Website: apple
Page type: billing-address
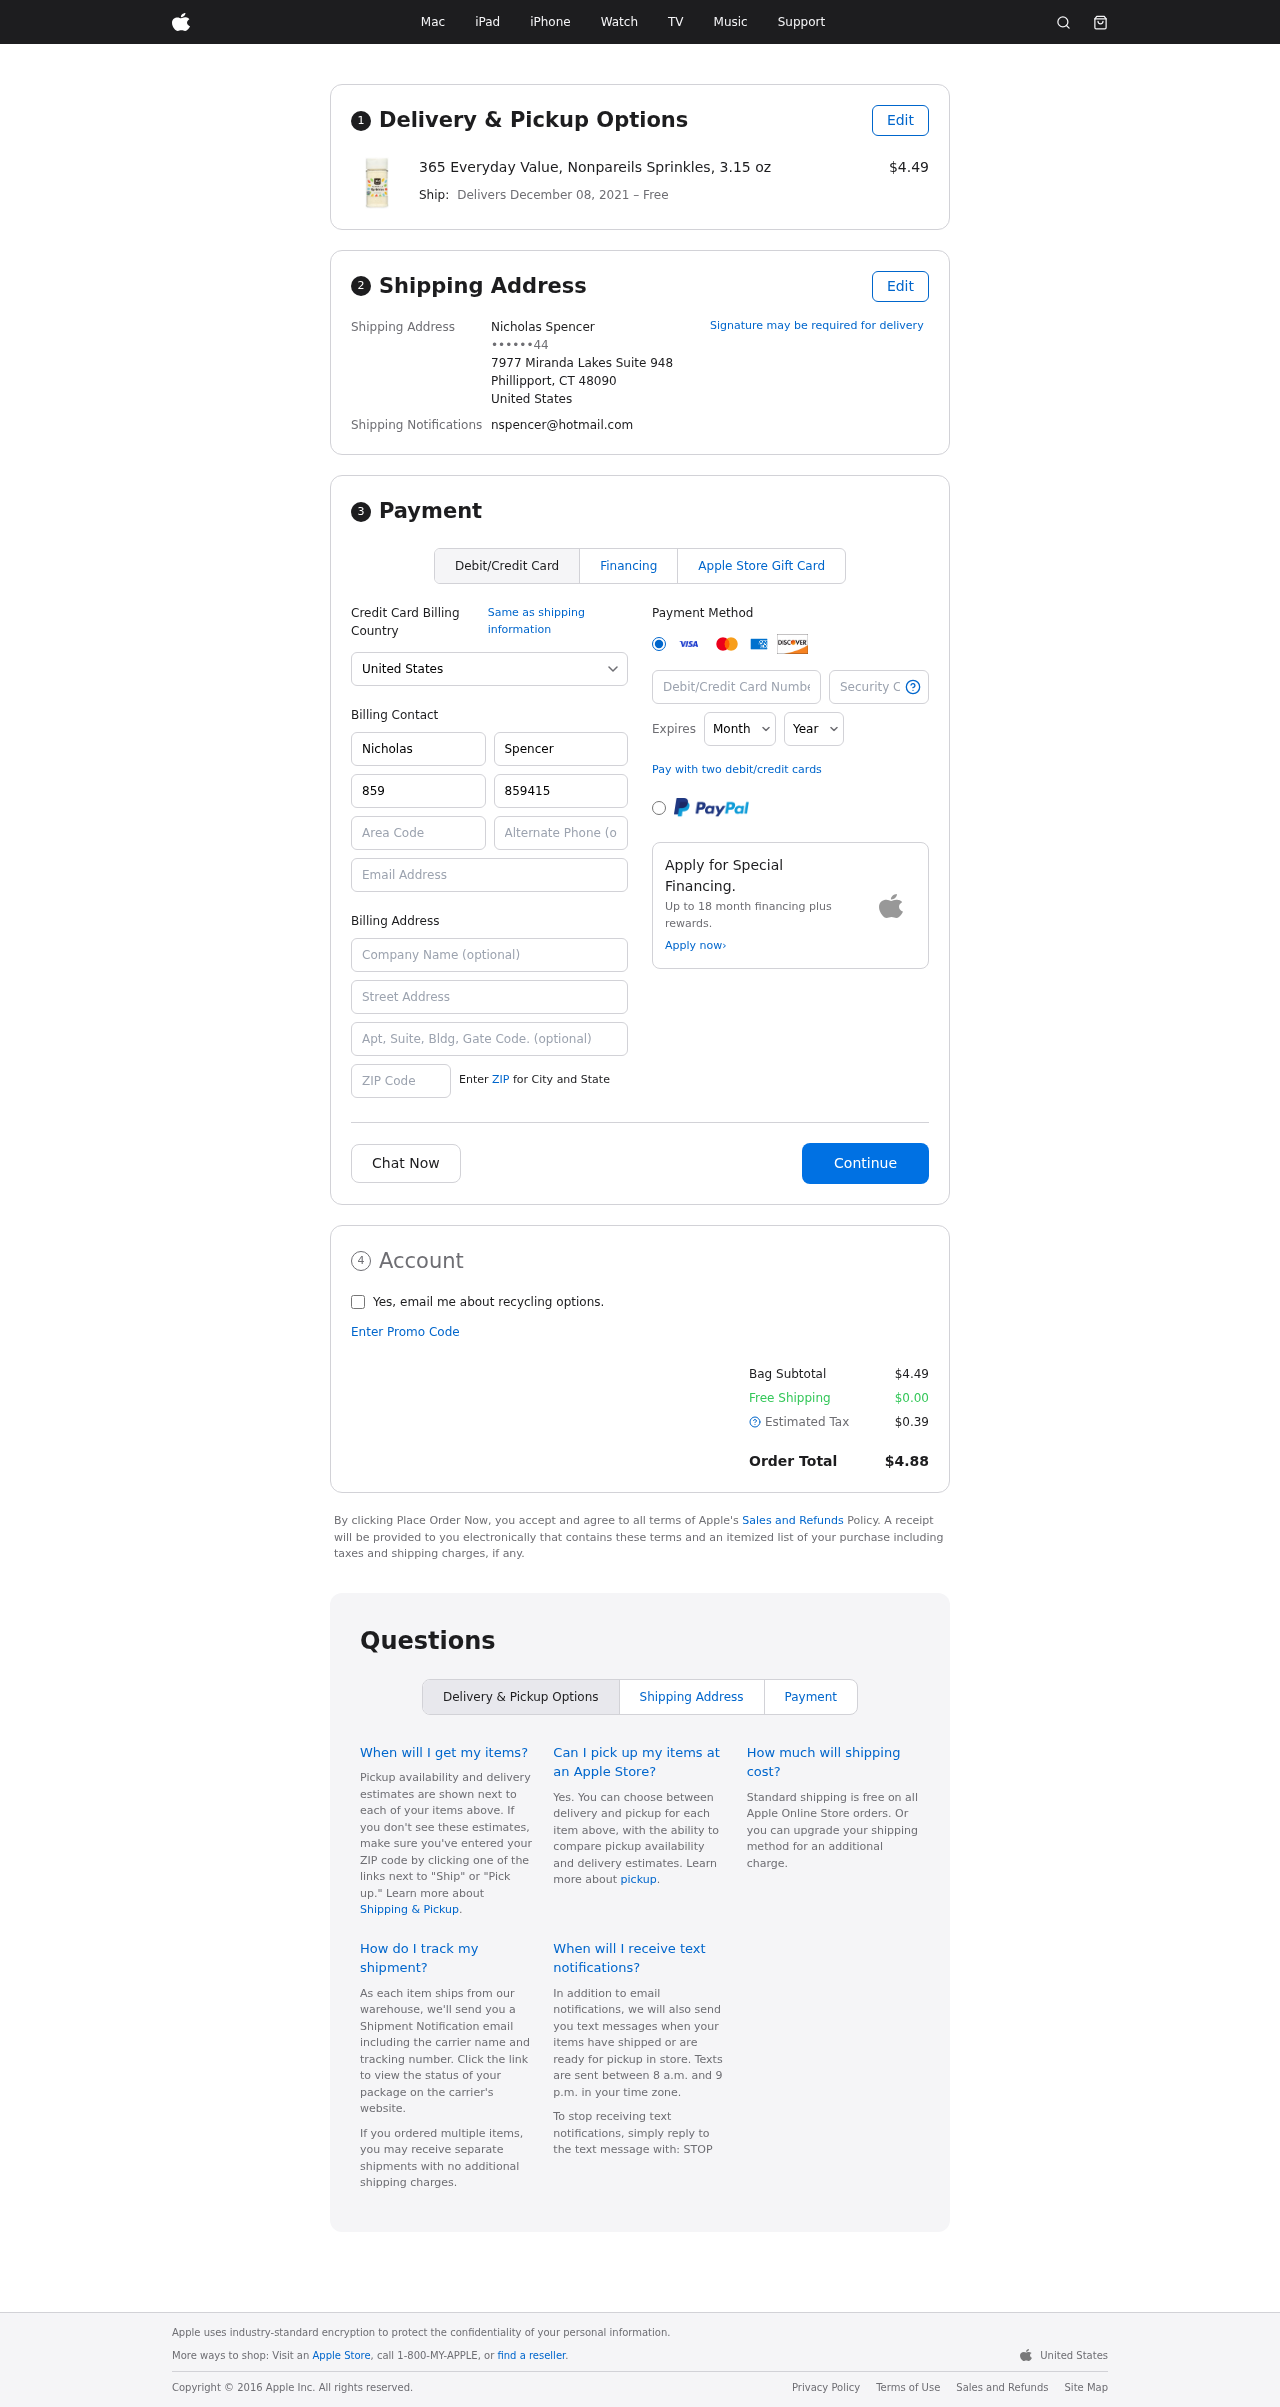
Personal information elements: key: PII_CARD_CVV
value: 9218
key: PII_CARD_EXPIRY_MONTH
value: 02
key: PII_CARD_EXPIRY_YEAR
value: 28
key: PII_CARD_NUMBER
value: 3708 9001 6608 560
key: PII_CITY_STATE_ZIP
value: Phillipport, CT 48090
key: PII_COUNTRY
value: United States
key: PII_EMAIL
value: nspencer@hotmail.com
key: PII_FULLNAME
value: Nicholas Spencer
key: PII_STREET
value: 7977 Miranda Lakes Suite 948
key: PII_PHONE_MASKED
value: ••••••44
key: PII_BILLING_FIRSTNAME
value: Nicholas
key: PII_BILLING_LASTNAME
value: Spencer
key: PII_BILLING_PHONE_AREA
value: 859
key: PII_BILLING_PHONE
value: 8594158644
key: PII_BILLING_EMAIL
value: nspencer@hotmail.com
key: PII_BILLING_STREET
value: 7977 Miranda Lakes Suite 948
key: PII_BILLING_STREET2
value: Suite 029
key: PII_BILLING_POSTCODE
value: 48090
Product elements: key: PRODUCT1_NAME
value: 365 Everyday Value, Nonpareils Sprinkles, 3.15 oz
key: PRODUCT1_PRICE
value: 4.49
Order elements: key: ORDER_DELIVERY_DATE
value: December 08, 2021
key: ORDER_SUBTOTAL
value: $4.49
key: ORDER_SHIPPING_COST
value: $0.00
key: ORDER_TAX
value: $0.39
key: ORDER_TOTAL
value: $4.88